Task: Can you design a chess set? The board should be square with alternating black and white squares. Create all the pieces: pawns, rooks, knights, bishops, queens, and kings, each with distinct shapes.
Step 2709:
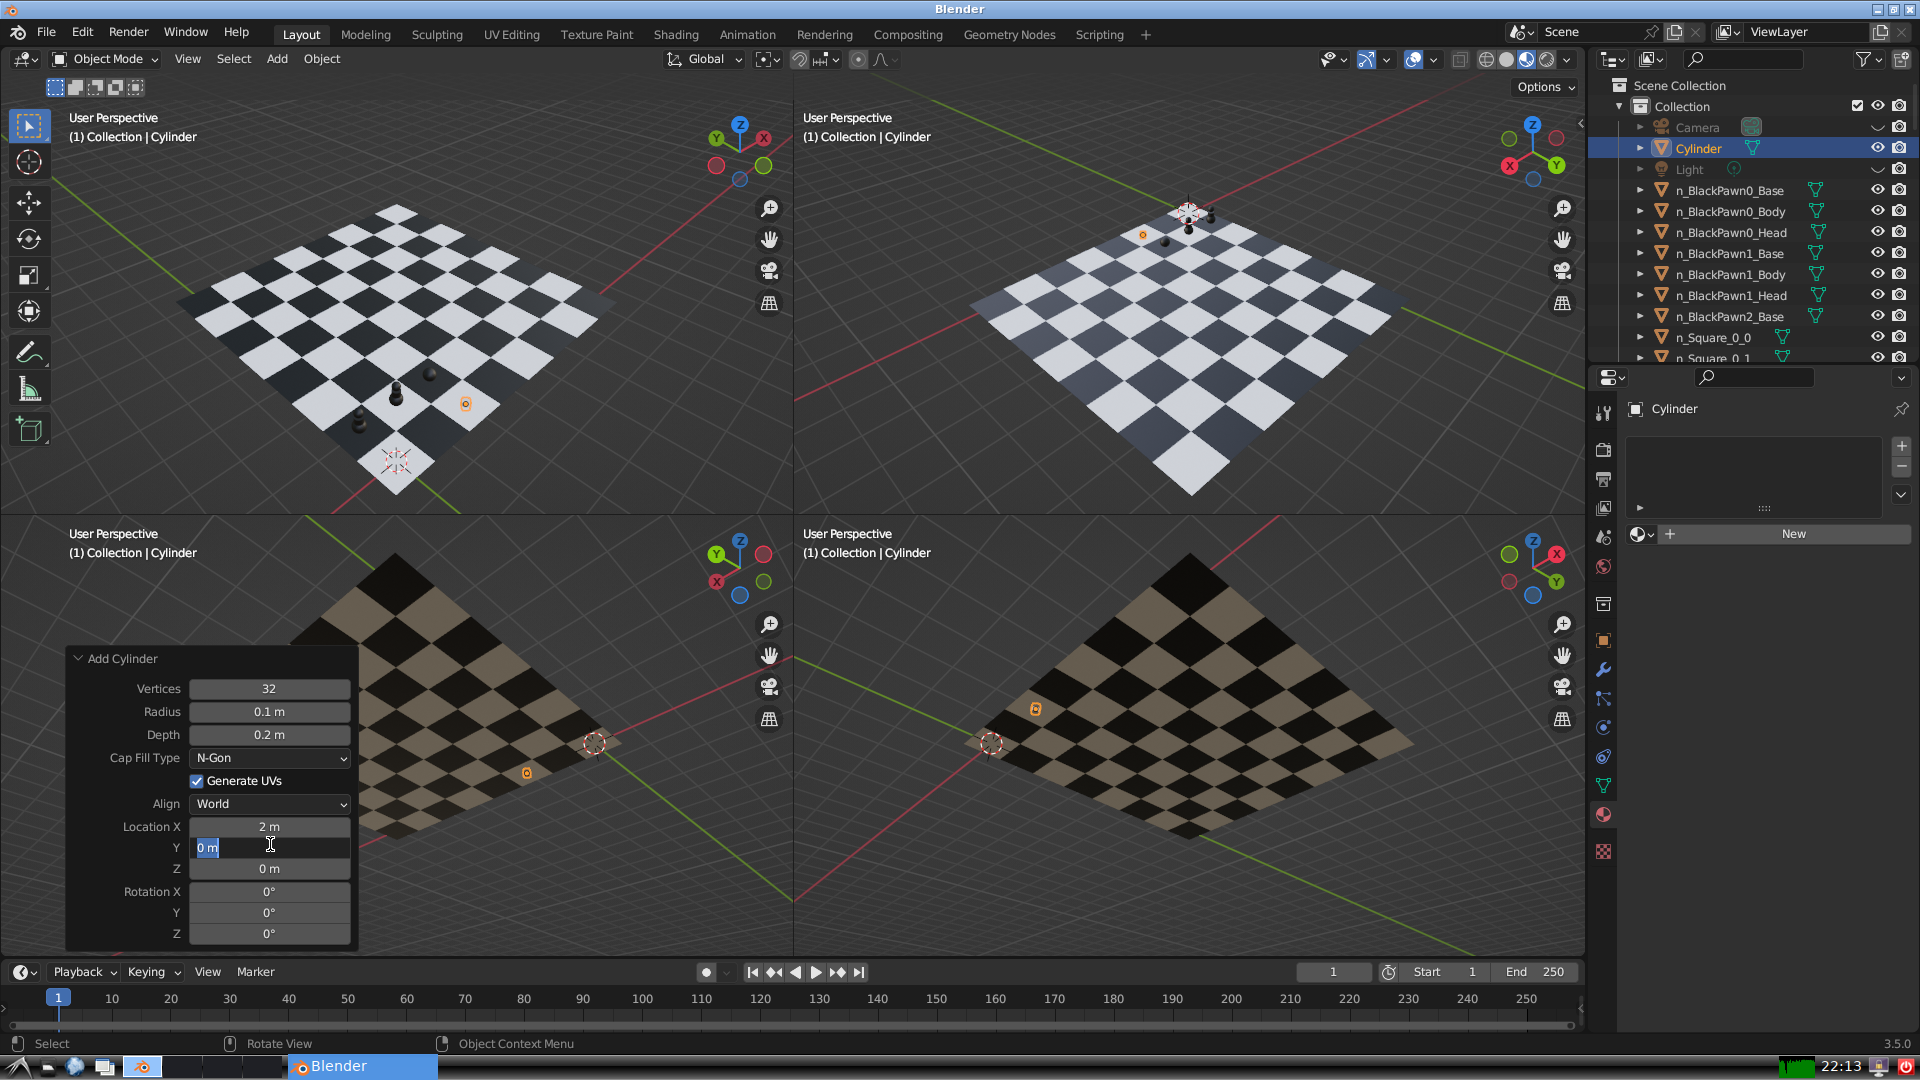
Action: input_text: 1.0